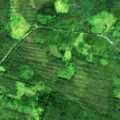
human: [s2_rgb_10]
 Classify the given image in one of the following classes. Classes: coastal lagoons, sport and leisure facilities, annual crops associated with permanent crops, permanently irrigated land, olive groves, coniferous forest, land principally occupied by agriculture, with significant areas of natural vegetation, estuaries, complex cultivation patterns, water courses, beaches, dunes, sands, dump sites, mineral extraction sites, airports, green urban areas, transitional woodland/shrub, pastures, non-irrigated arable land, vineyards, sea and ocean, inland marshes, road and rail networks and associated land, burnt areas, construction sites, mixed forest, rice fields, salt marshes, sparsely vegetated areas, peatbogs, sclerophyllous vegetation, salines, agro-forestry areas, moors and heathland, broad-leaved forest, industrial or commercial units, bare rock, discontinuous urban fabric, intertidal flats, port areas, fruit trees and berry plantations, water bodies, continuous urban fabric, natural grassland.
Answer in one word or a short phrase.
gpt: coniferous forest, mixed forest, transitional woodland/shrub